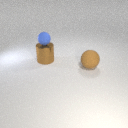
large brown metal cylinder below small blue rubber sphere